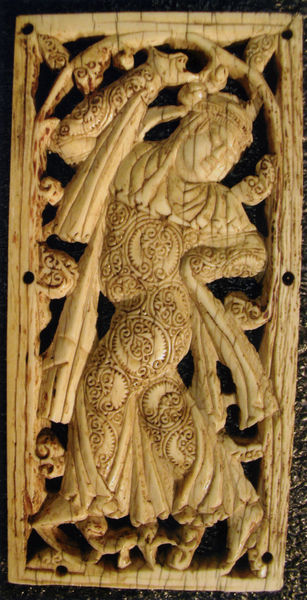
Titel: Elfenbeintafel, fatimidisch, aus Ägypten
Standort: Florenz
Institution: Museo Nazionale del Bargello
Schlagwörter: baum, blätter, gott, kopf, mann, gelb, ocker, blumen, braun, fenster, frau, geschwungen, holz, hut, kleid, nase, symbol, schal, schleier, tuch, beige, muster, ornament, rock, tanz, arme, augen, falten, gesicht, rahmen, hände, kirche, schlank, figur, gewand, stoff, tücher, tanzen, tänzerin, krone, rund, ranken, skulptur, kopfbedeckung, relief, bein, füße, bogen, risse, formen, linien, rand, rundbogen, tafel, kopftuch, detail, ornamente, bauch, bildhauerei, faltenwurf, plastik, platte, nägel, tor, fliessend, foto, fotografie, knochen, gesich, arkade, orient, orientalisch, rechteck, asien, budda, schnitt, baun, kreise, asiatisch, kunst, göttin, löcher, schnitzerei, chinesisch, ecken, kreuzigung, hüfte, mannfrau, gottheit, indien, kopfschmuck, turban, kunsthandwerk, miniatur, arabien, islam, durchbrochen, tänzer, rundungen, geschnitzt, schnitzen, anmutig, elfenbein, riss, figut, sprünge, buddhismus, hindu, indisch, releif, oriental, buddha, silhoutte, arbabien, eglb, krischna, lochung, lächer, rama, schnitzerrei, sägewerk, tücjer, hinduistisch, budismus